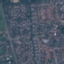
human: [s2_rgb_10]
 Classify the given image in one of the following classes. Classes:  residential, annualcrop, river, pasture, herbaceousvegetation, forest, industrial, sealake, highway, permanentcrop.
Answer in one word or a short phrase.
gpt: Residential